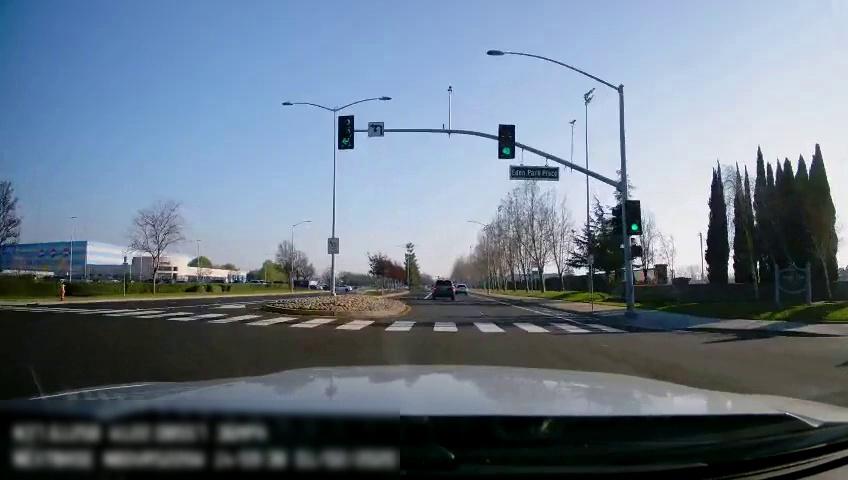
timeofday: Day
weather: Sunny
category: Drivable Space
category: Vehicles | Car
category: Vehicles | SUV
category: Vehicles | Car
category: Lanes | Alternate Lane
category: Lanes | Current Lane
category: Traffic | Lights
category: Traffic | Lights
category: Traffic | Lights
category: Traffic | Signs
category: Traffic | Signs
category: Traffic | Signs
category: Traffic | Lights